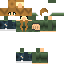
A female human skin with medium skin, wearing brown long hair dressed in a green hoodie and brown pants, featuring a closed mouth.